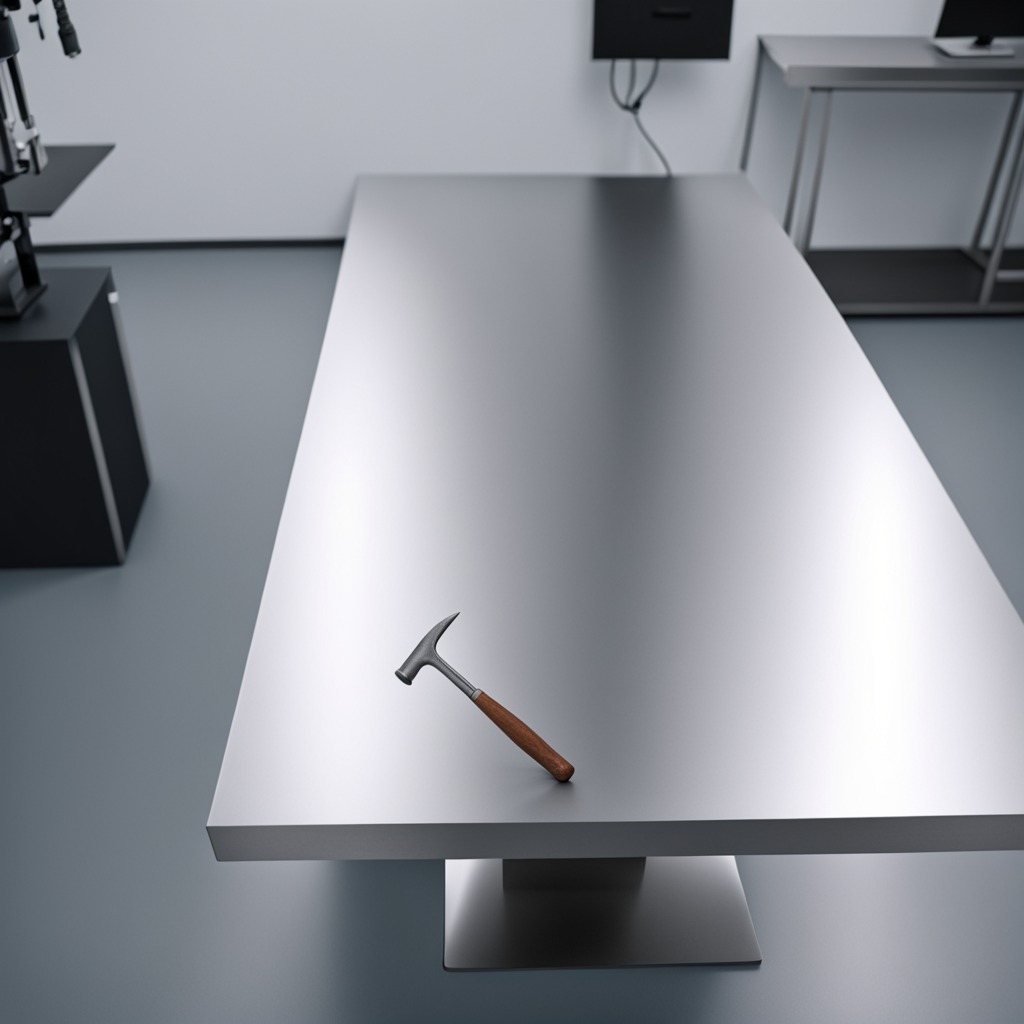
A hammer is lying on the stainless steel table in a high-end prototyping lab.